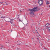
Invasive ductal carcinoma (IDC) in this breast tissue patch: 0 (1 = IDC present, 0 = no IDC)